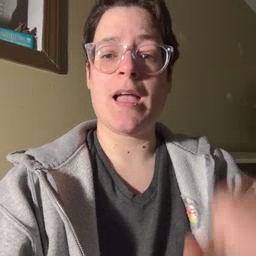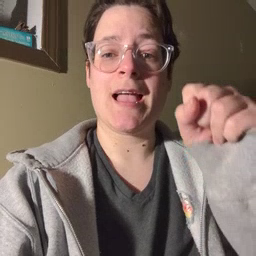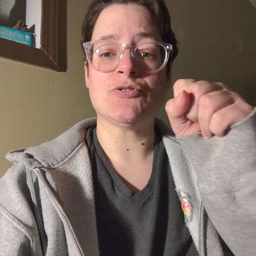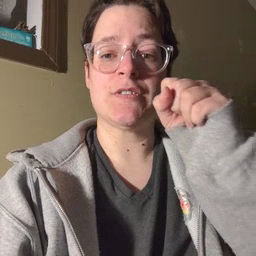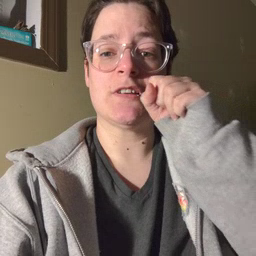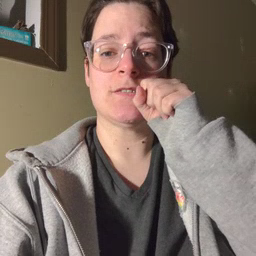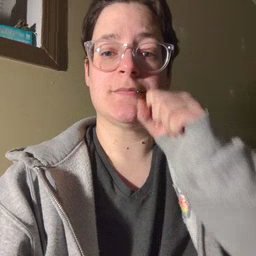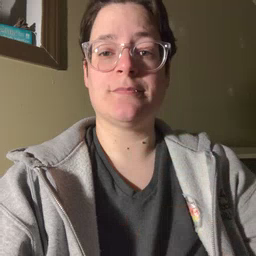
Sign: carrot